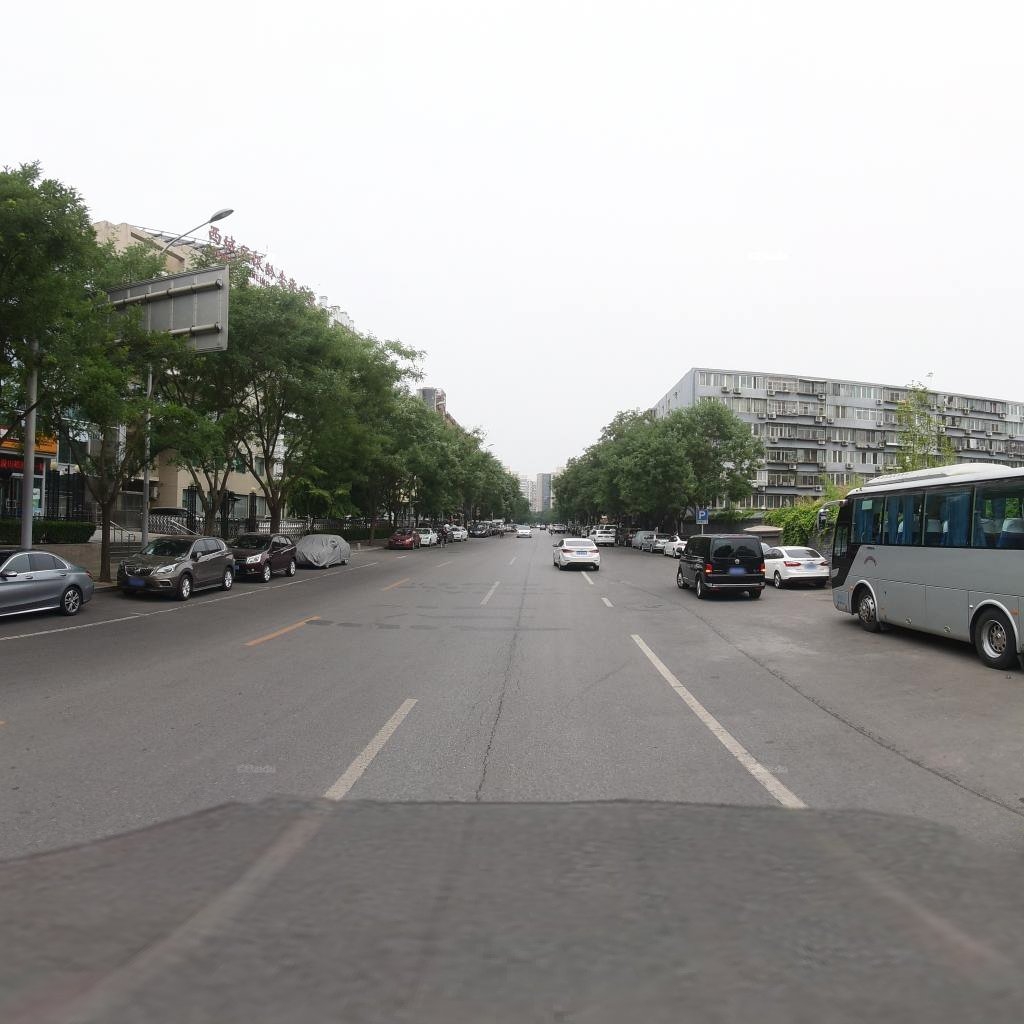
Region: Xicheng
Road damage annotations: manhole cover, longitudinal crack, longitudinal crack